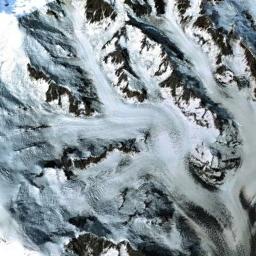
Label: snowberg